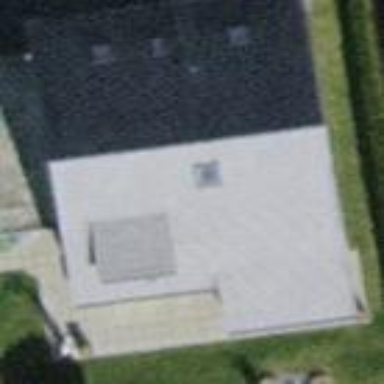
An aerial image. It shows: Detached building with gabled roof.